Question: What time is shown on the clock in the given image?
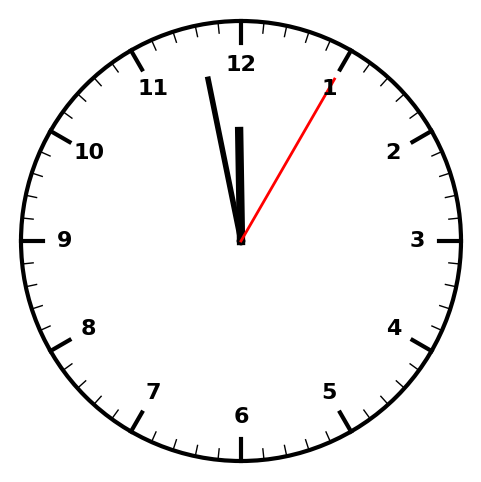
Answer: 11:58:05